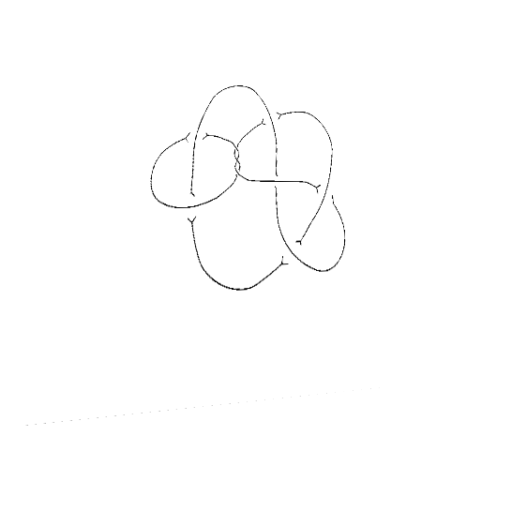
Crossing number: 9